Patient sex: F
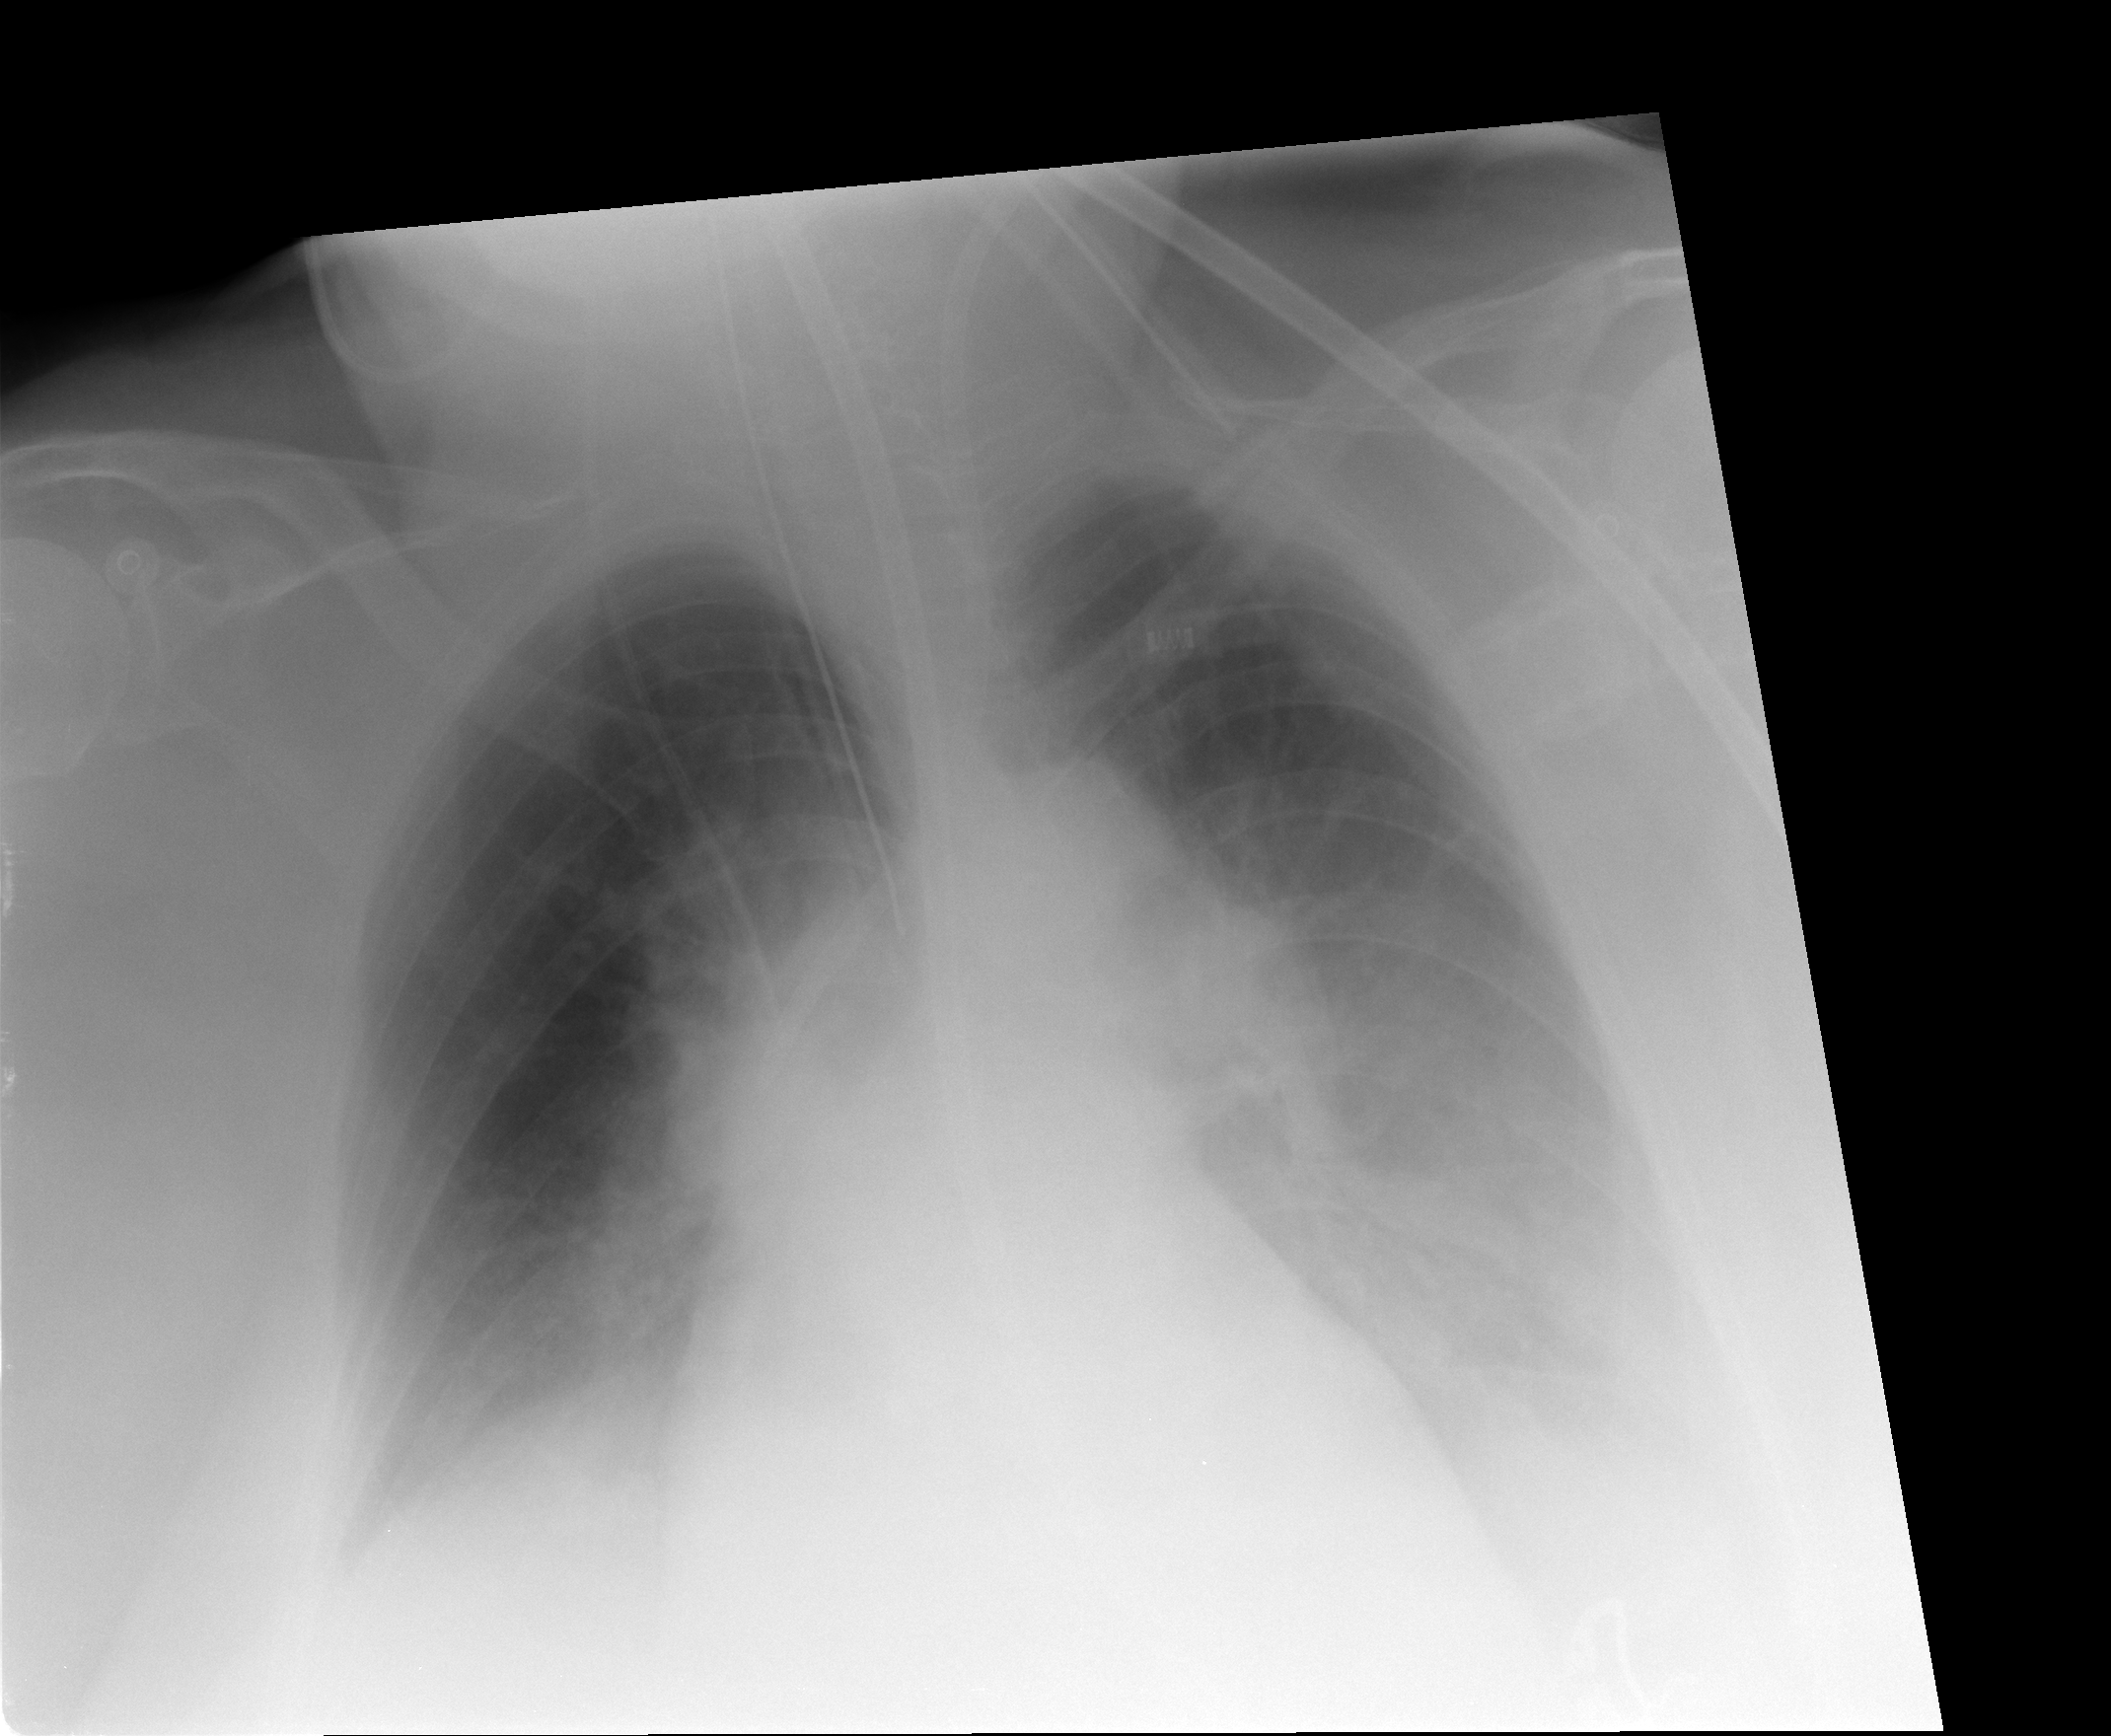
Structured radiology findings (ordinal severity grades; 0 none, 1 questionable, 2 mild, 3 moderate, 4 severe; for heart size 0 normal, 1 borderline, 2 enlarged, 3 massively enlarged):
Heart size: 0
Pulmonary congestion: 2
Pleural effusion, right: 2
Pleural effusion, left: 3
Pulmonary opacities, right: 0
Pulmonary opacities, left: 0
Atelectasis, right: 0
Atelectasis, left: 0